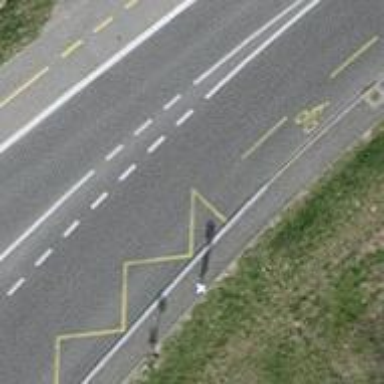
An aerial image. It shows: Sidewalk made of asphalt leading to platform for public transport.